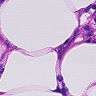
Metastatic tissue present: no